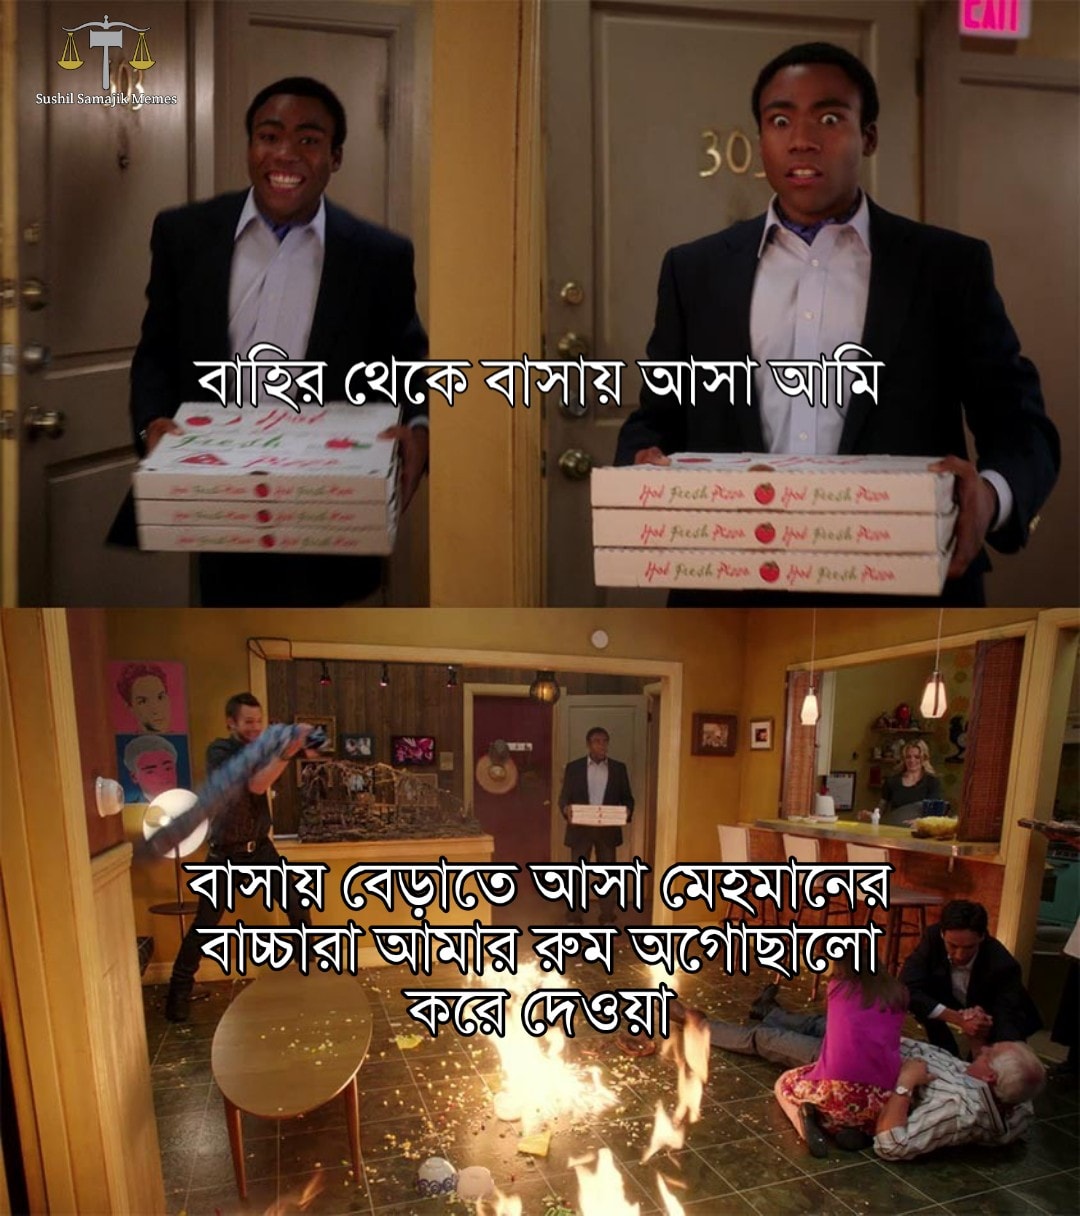
Caption: বাহির থেকে বাসায় আসা আমি      বাসায় বেড়াতে আসা মেহমানের বাচ্চারা আমার রুম অগোছালো করে দেওয়া
Label: non-hate